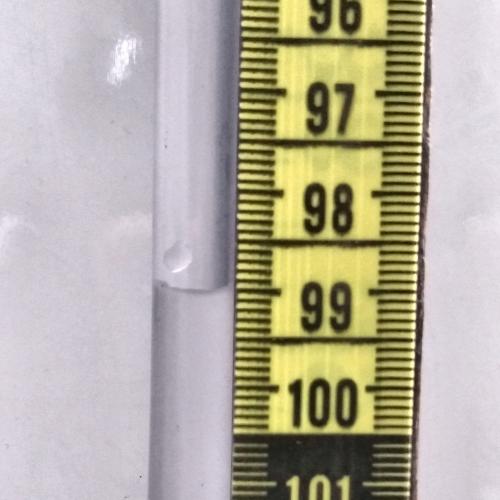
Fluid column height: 99.0 cm